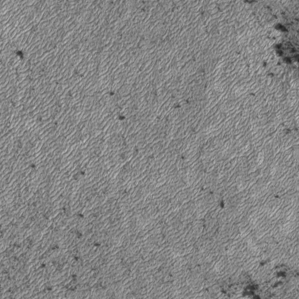
Label: frost